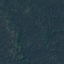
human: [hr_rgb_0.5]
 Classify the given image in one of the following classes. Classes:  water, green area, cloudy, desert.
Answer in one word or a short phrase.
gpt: green area